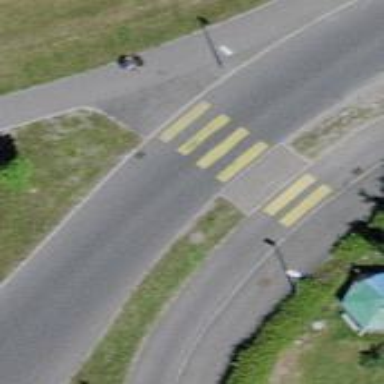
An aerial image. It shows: Marked road crossing.